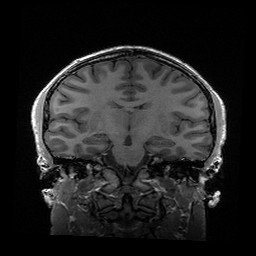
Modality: T1w
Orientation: coronal